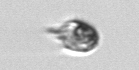
Label: Balanion